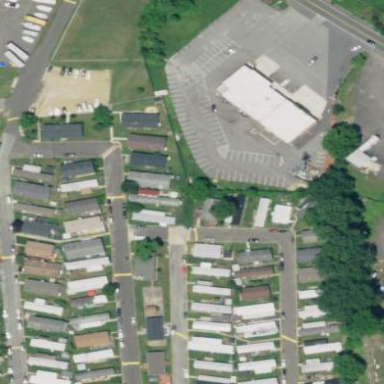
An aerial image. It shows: Residential area designated as trailer park.